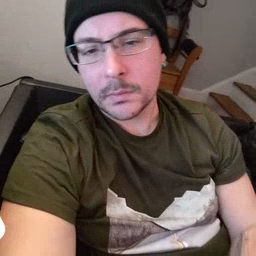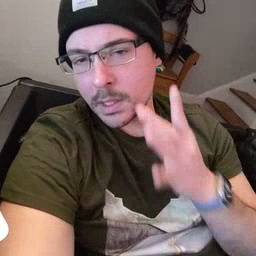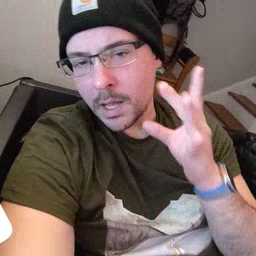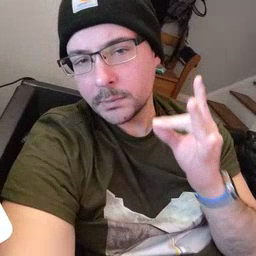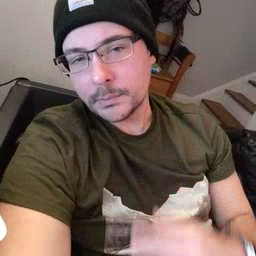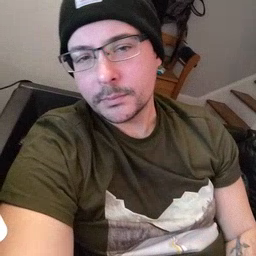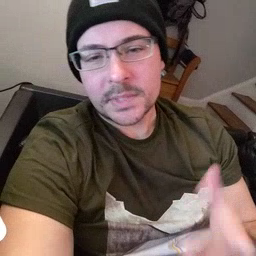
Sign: cat